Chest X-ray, PA view. Patient: 42 years old, sex M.
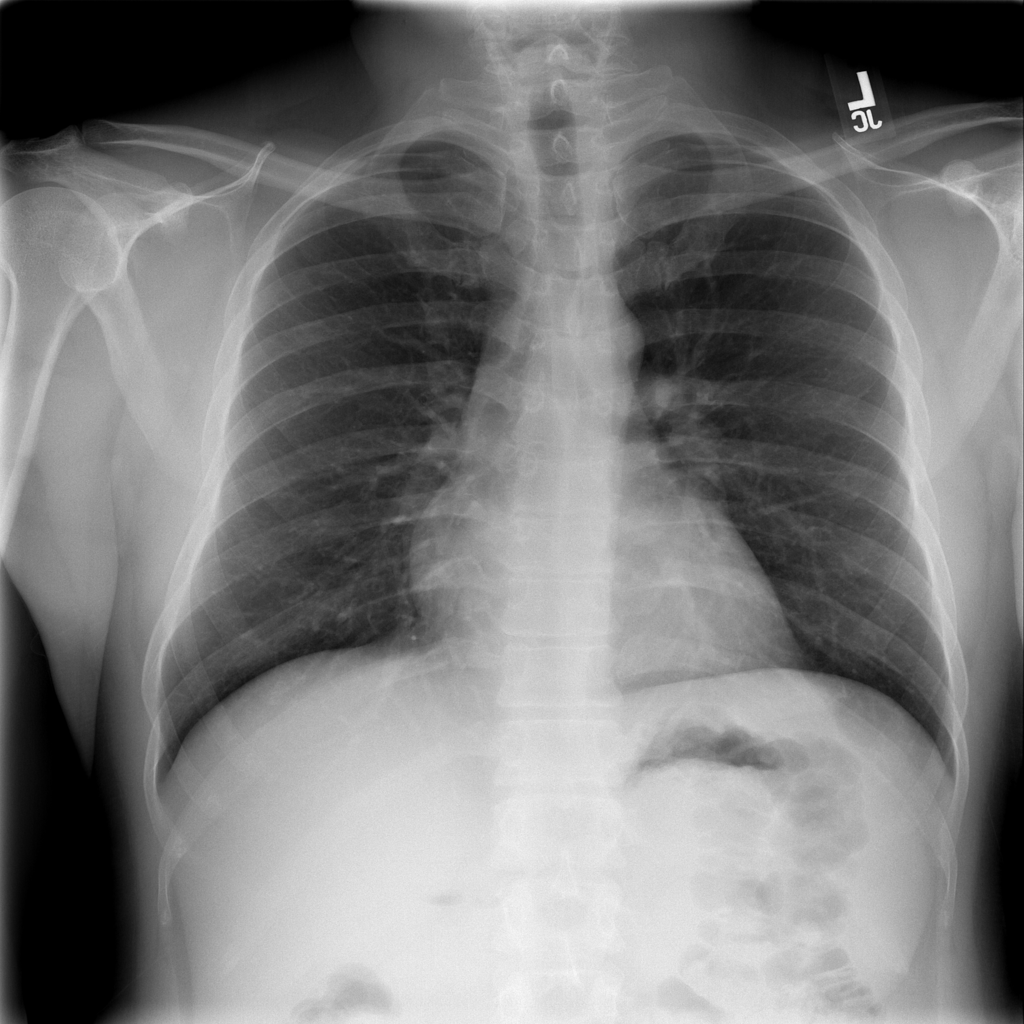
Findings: No Finding